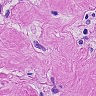
Metastatic tissue present: yes